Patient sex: M
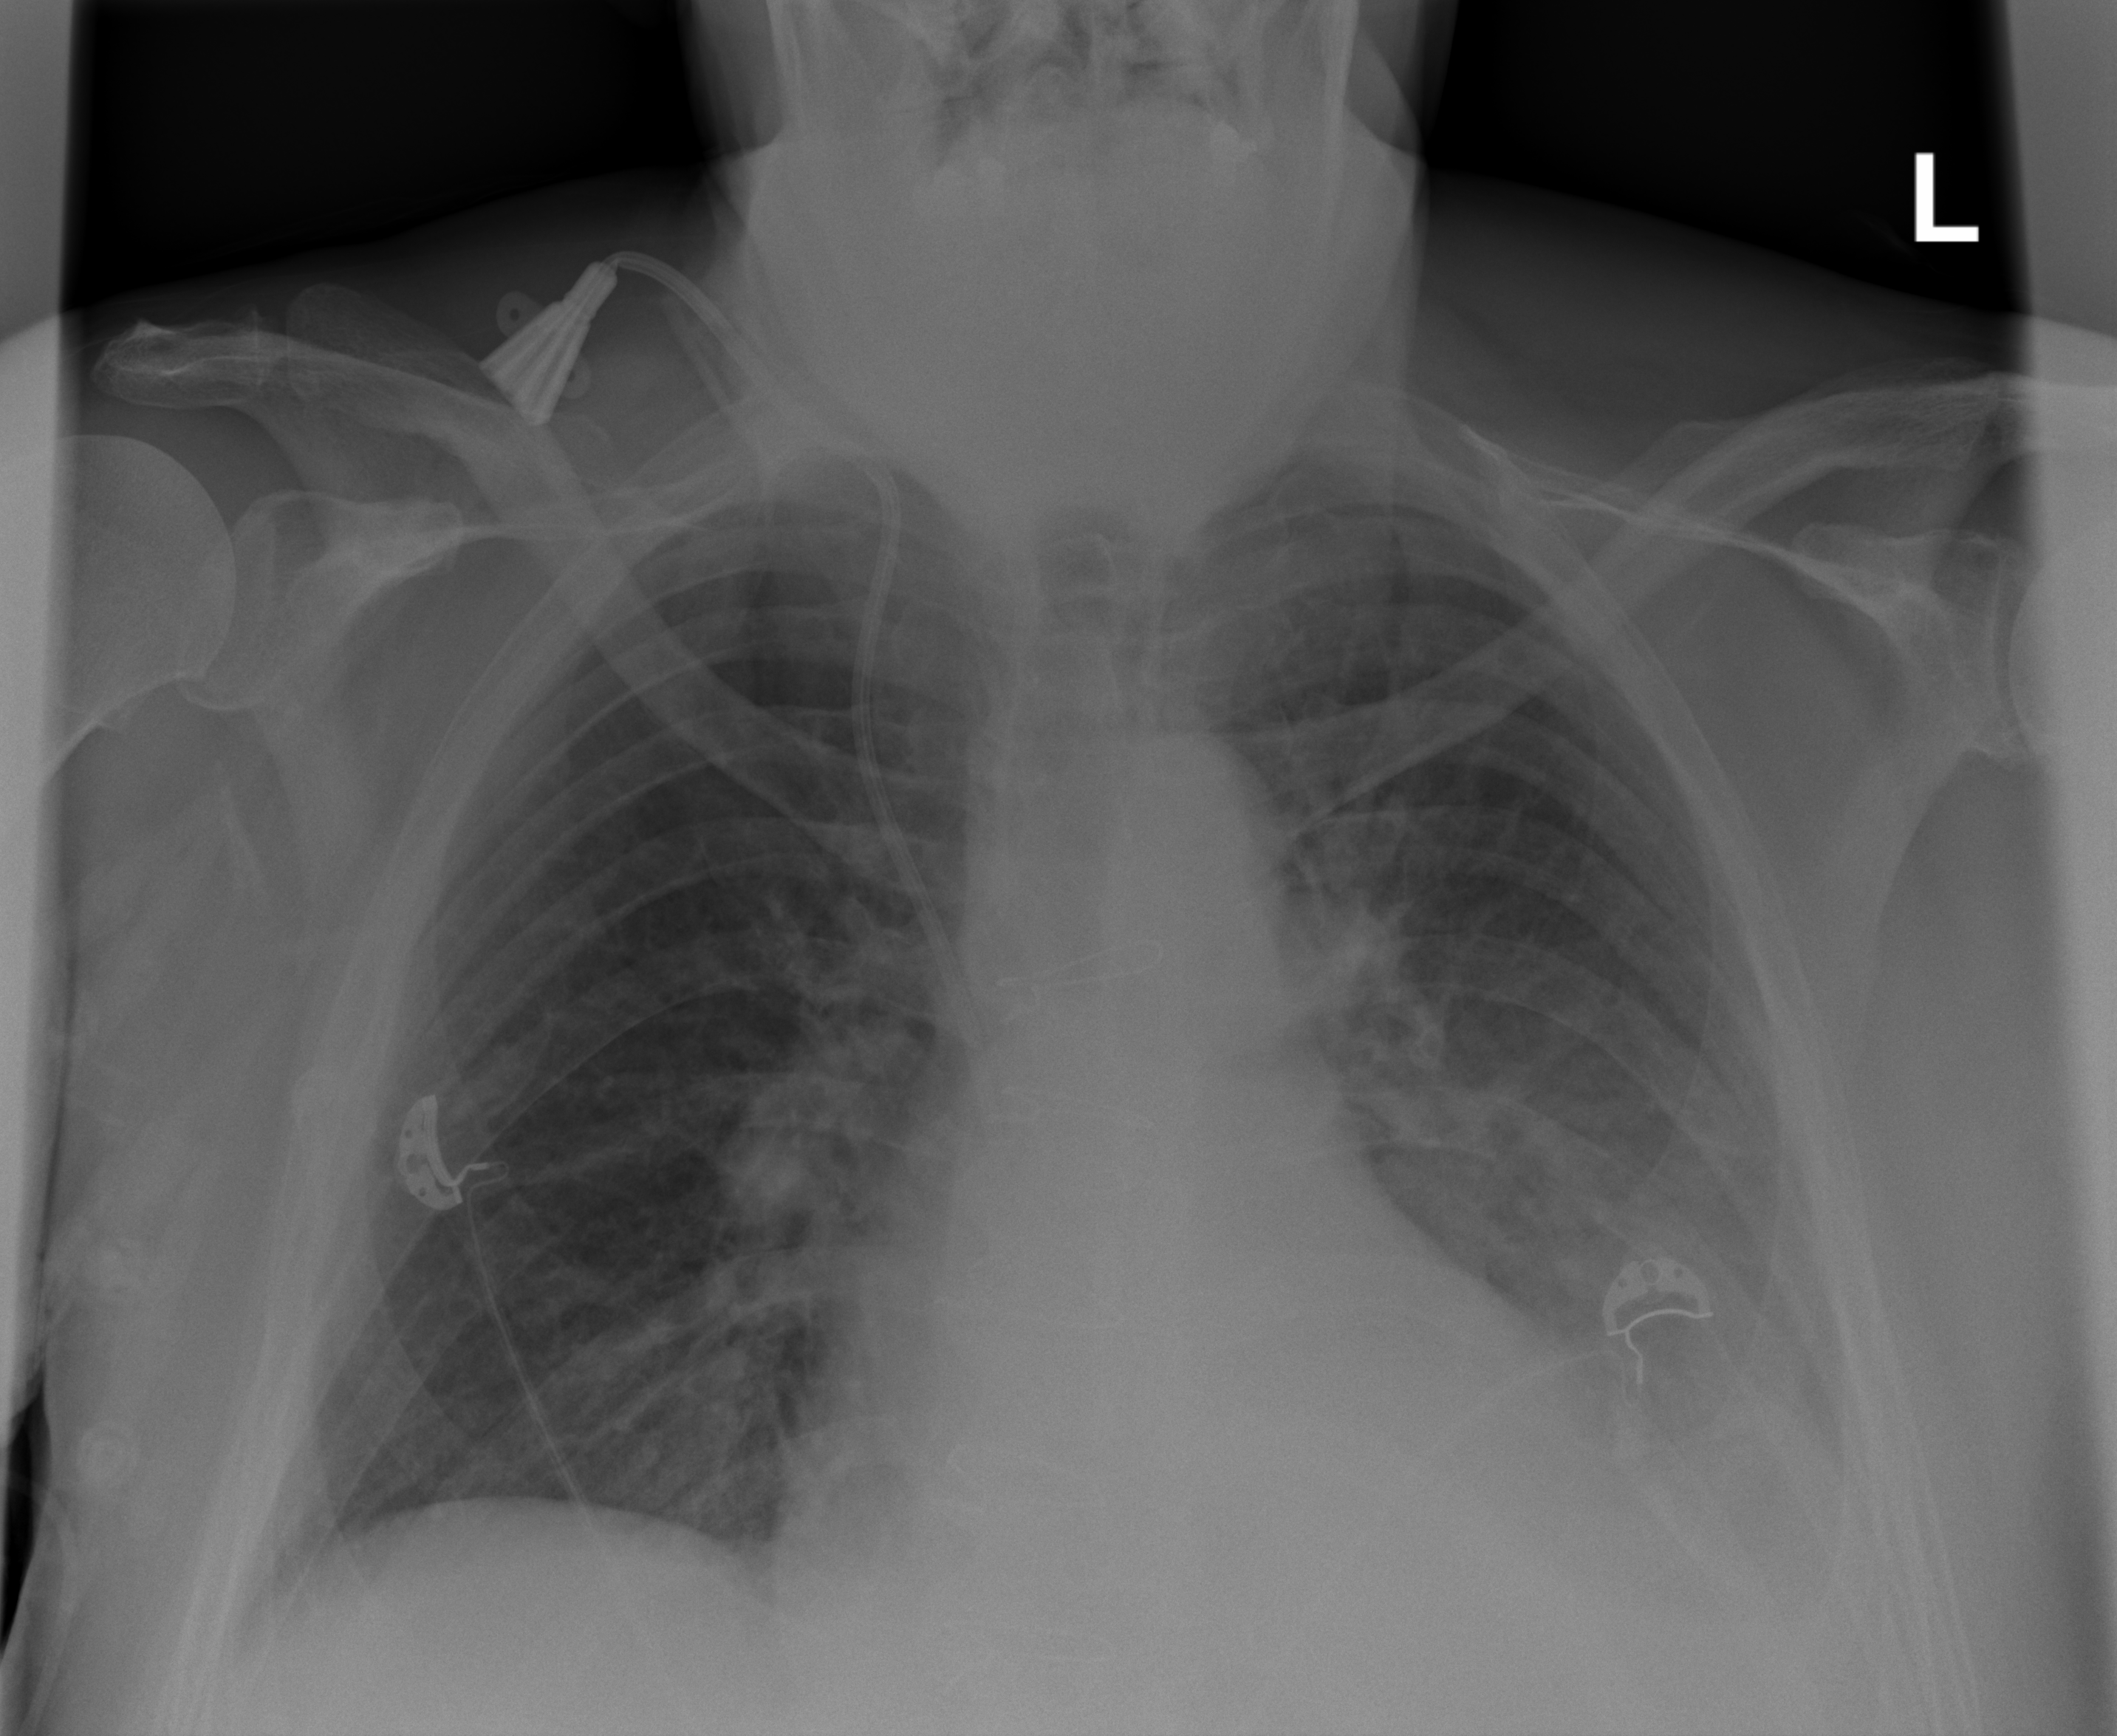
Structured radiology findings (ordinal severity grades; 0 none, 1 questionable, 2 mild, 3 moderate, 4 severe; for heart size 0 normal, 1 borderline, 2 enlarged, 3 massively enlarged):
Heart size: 2
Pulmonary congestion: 1
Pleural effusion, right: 0
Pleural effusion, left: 3
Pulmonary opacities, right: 0
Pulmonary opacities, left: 1
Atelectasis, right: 0
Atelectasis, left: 2